Current action and preconditions to check: trajectory_clear

Your task: For each precondition in the list above, predict whether it will hold at this action.

Consider the current scene as observed from the mobile robot's camera, and analyze the predicted future states of all dynamic agents (e.g., people, animals, vehicles, or any moving entities) within the NEXT SECOND.

IMPORTANT: Only answer "very likely" if you are absolutely certain—based on strong, clear evidence—that a dynamic agent will violate the precondition in the predicted future state. Do NOT answer "very likely" for unlikely, ambiguous, or low-probability risks.

Ask yourself for each precondition: Is there a high probability, with clear and convincing evidence, that the predicted future states of any dynamic agent will interfere with the predicted future state of the currently executing action within the NEXT SECOND, causing that precondition to fail?

Assess the risk level based on these predictions. Use "likely" or "very likely" if motions create a clear risk of interference.

Use "neutral" or "improbable" if agents are nearby but their predicted paths are clearly diverging or non-conflicting.

Failure Risk Categories: "very improbable", "improbable", "neutral", "likely", "very likely"

Answer Format: Output ONLY the probability_of_failure value from these categories: "very improbable", "improbable", "neutral", "likely", "very likely"

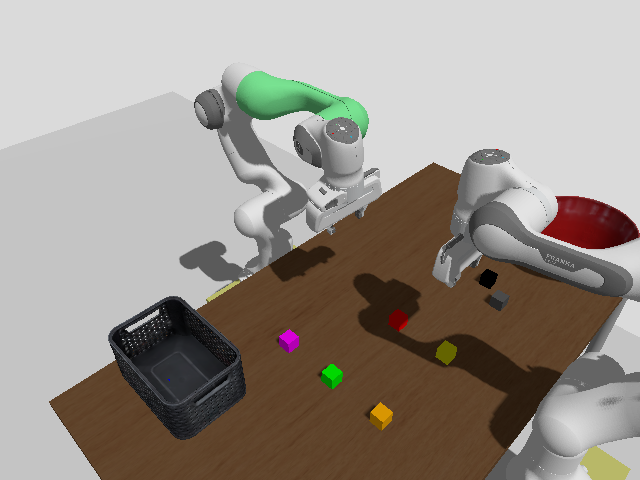

Answer: very improbable